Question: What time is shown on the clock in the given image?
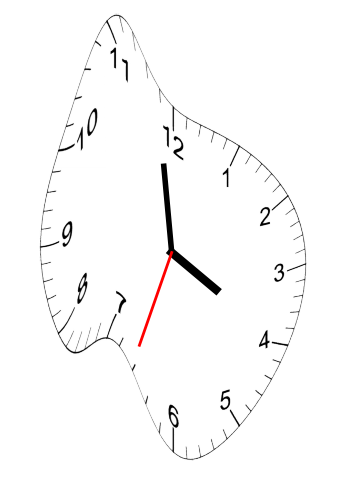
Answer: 03:58:33